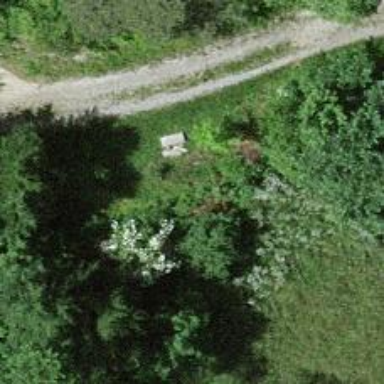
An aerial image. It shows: Bench.